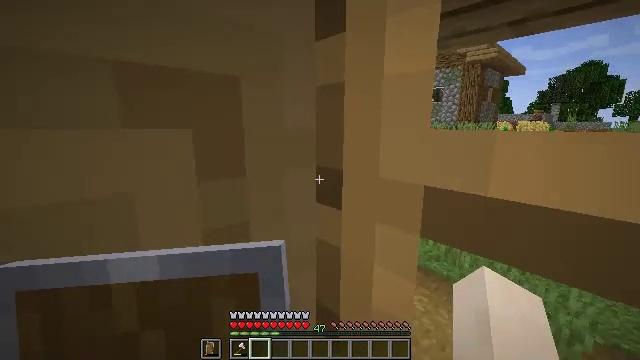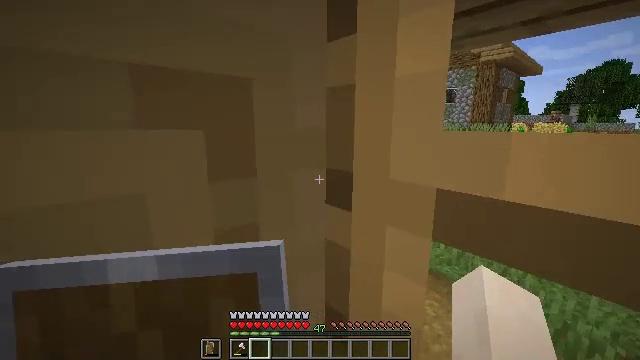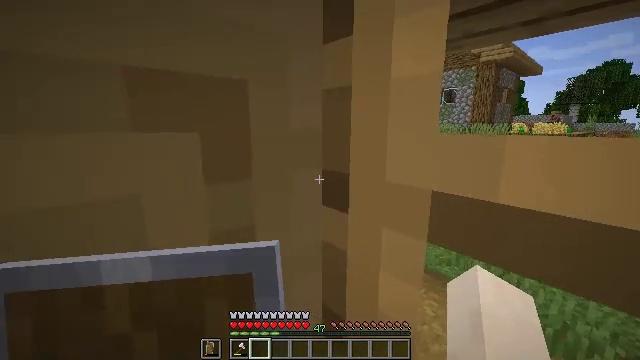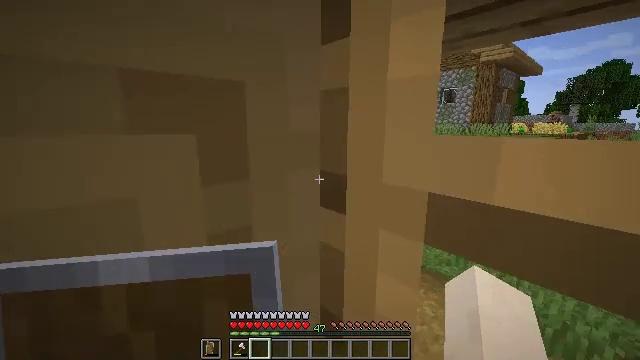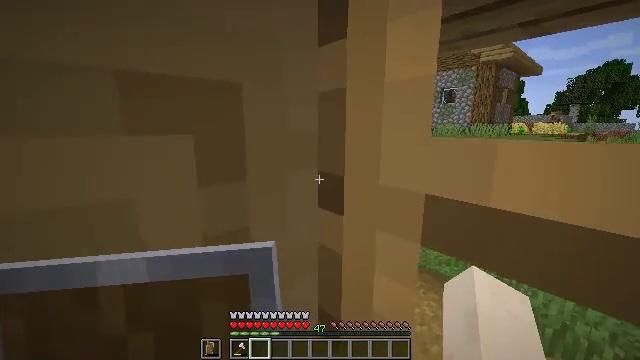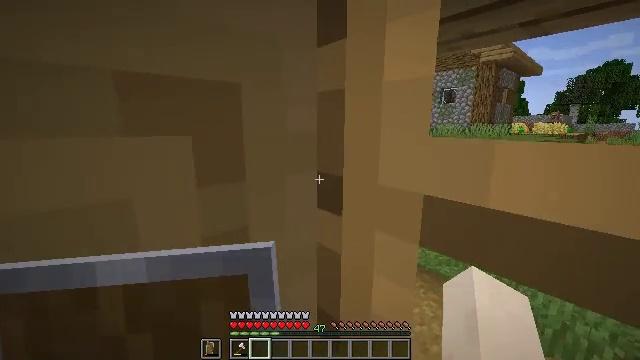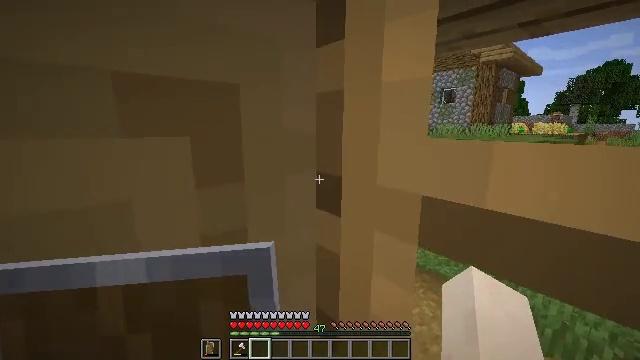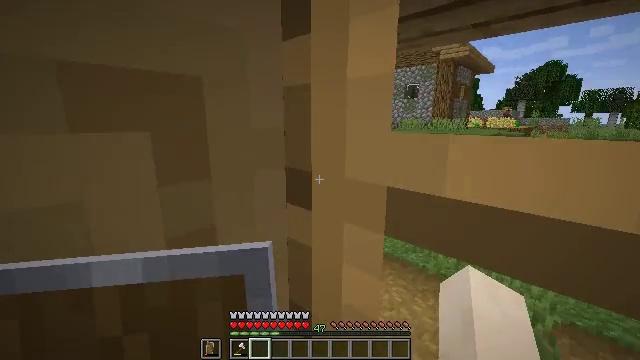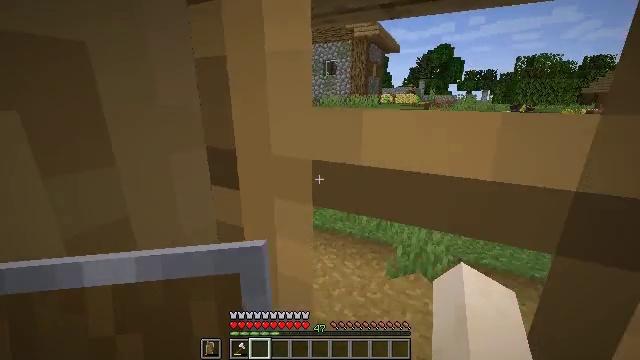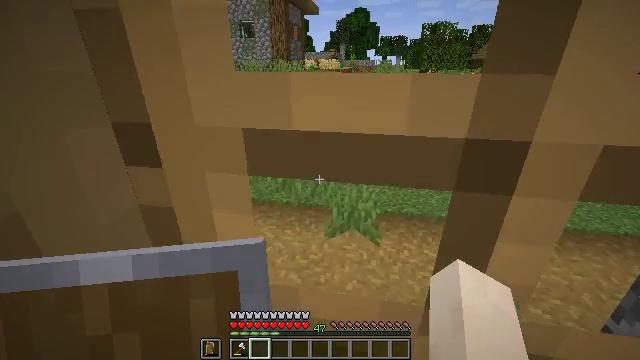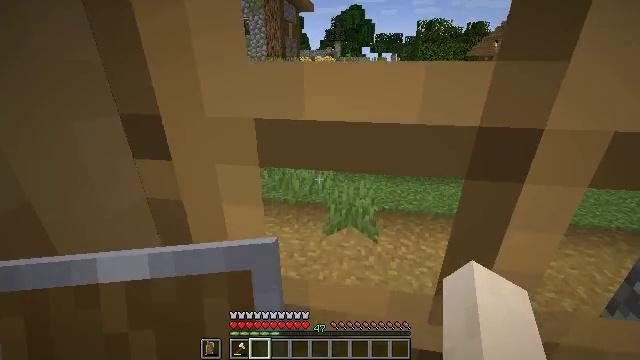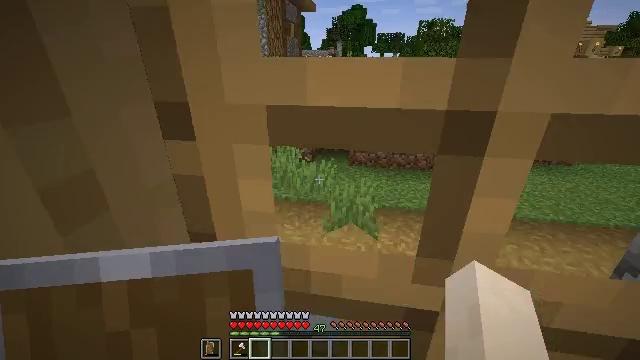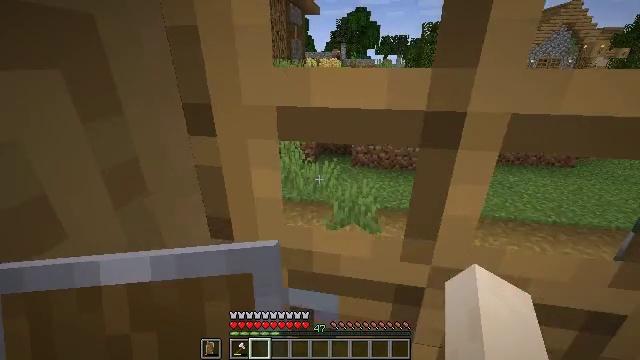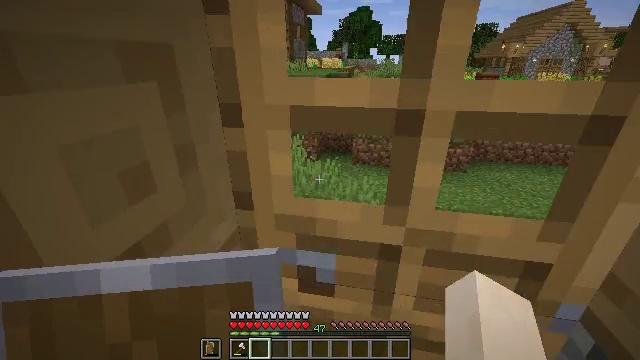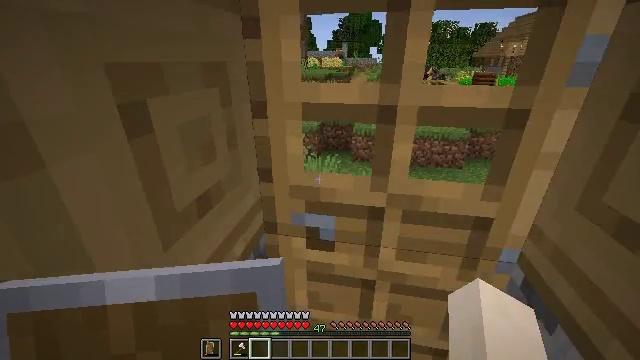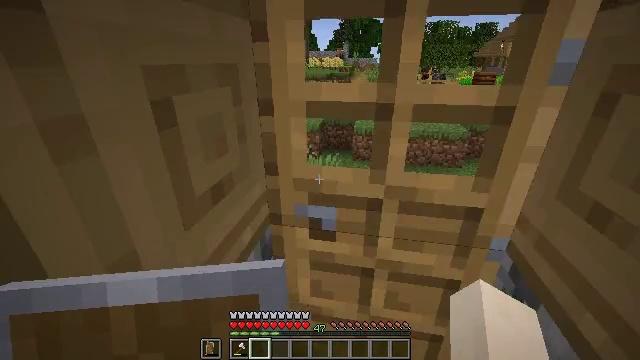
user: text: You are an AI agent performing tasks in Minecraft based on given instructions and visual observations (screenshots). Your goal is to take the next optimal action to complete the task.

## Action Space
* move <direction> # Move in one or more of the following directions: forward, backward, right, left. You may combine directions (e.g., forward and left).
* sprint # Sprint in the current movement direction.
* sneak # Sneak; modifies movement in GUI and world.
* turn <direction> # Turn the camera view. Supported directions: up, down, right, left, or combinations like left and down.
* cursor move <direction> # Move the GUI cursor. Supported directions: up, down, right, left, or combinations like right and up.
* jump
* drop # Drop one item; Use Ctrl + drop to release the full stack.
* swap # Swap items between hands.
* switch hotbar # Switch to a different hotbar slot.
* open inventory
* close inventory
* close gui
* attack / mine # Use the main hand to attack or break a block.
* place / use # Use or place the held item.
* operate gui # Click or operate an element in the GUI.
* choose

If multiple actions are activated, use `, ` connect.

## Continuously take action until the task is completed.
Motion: motion action
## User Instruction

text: Mine the pumpkin from the ground.
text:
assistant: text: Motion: move forward, turn left
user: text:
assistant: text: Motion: move forward
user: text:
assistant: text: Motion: move forward
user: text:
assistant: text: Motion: move forward
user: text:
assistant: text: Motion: move forward
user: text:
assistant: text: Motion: move forward
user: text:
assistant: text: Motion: move forward, turn right and down
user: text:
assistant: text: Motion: move forward, turn right and down
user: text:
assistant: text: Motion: turn right and down
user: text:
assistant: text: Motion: no_op
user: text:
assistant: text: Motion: move back
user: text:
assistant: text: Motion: move back
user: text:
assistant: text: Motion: move back
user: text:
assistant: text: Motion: move back
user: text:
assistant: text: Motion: move back
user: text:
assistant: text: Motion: move back and move right
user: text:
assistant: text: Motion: move right, turn left
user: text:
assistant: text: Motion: move forward and move right
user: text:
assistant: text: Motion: move forward and move right
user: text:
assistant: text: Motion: move forward, turn left
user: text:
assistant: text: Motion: move forward, turn left
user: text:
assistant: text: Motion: move forward, turn left
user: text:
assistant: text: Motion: move forward, turn left
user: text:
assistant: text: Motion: move forward, turn left
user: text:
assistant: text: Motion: move forward
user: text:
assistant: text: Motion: move forward
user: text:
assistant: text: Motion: move forward
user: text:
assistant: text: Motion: move forward
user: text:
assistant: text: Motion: move forward
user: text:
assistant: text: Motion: move forward